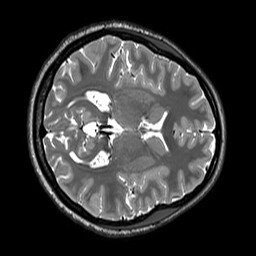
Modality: T2w
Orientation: axial
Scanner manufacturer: siemens
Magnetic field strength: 3 T
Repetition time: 3.2 s
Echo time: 0.406 s